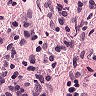
Metastatic tissue present: no